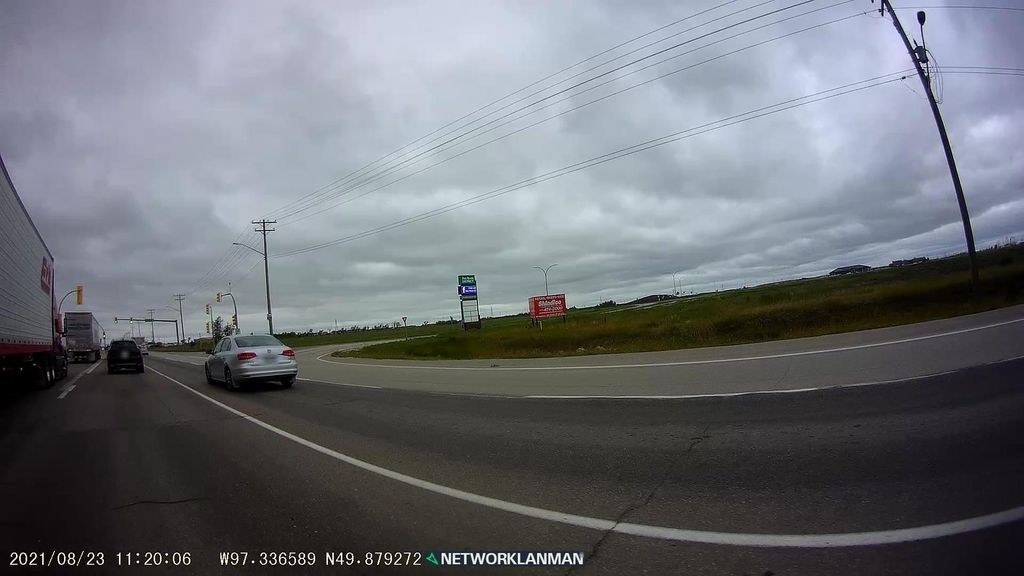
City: winnipeg